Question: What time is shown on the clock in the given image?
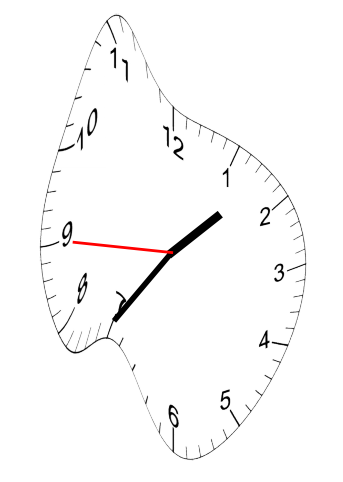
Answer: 01:35:45